Question: New to programming here and I really have no idea how to approach this.
My problem: I have a bunch of images that are annotated with rectangular bounding boxes and want to pick other rectangular bounding boxes at random that do not overlap with the bounding boxes I already have. So basically I have a matrix M and a predefined subset X of submatrices of M and I want to generate new submatrices with random positions that do not overlap with X but can overlap with each other; the generated submatrices should be about the same size as the submatrices in X and contained in matrix M.

<URL>
In the example above, the boxes in that image represent X, positive exambles of soccer balls; I want to generate an equal number of boxes of the same size that do not enclose soccer balls, to represent negative examples of soccer balls.
Any direction is appreciated, I'm doing this in MATLAB.
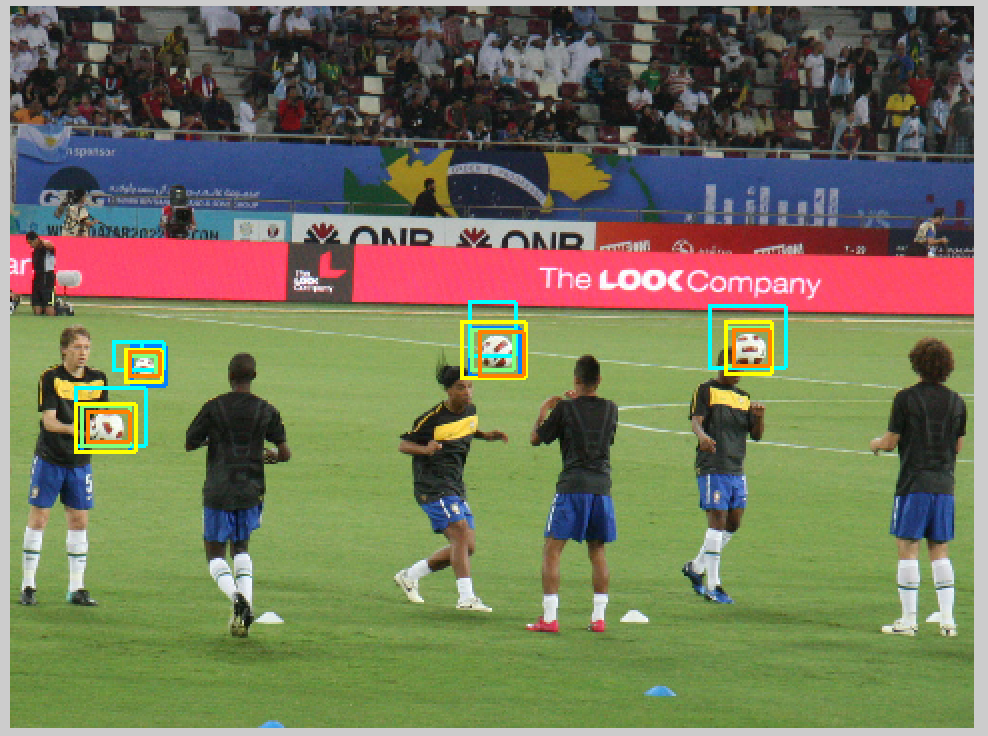
Answer: Let us go through the codes and comments and try to understand how the target set in the question could be achieved.
'''
%// Bounding box array, where the first and second columns denote the X-Y
%// location of the uppper-left corner pixel. The third and fourth columns
%// denote the extent of the repctive boxes along X and Y directions
%// respectively. Some random values are used here for demo purposes.
bb = [
12 10 10 5
15 20 14 12
135 60 11 4
20 30 10 7
20 30 13 13
20 30 13 14]
%// Tolerance in terms of the size difference betwen similar boxes that
%// is admissible as a less than or equal to value
tol = 2
%// Get X and Y direction limits for each box
xlims = [bb(:,1) bb(:,1) + bb(:,3)]
ylims = [bb(:,2) bb(:,2) + bb(:,4)];
%// Create a binary matrix that decides whether each box is in or out with
%// respect to all other boxes along both X and Y directions. Ones mean "in"
%// and zeros denote "out".
x1 = bsxfun(@ge,xlims(:,1),xlims(:,1)') & bsxfun(@le,xlims(:,1),xlims(:,2)')
x2 = bsxfun(@ge,xlims(:,2),xlims(:,1)') & bsxfun(@le,xlims(:,2),xlims(:,2)')
x12 = x1 | x2;
y1 = bsxfun(@ge,ylims(:,1),ylims(:,1)') & bsxfun(@le,ylims(:,1),ylims(:,2)')
y2 = bsxfun(@ge,ylims(:,2),ylims(:,1)') & bsxfun(@le,ylims(:,2),ylims(:,2)')
y12 = y1 | y2;
d1 = x12 & y12
%// Create another binary matrix based on sizes to decide for each box
%// what other boxes are "similar"
szmat = bb(:,[3 4])
v1 = abs(bsxfun(@minus,szmat,permute(szmat,[3 2 1])));
szmat_d = squeeze(all(v1<=tol,2));
%// Get a binary matrix based on combined decisions from X-Y incompatibility
%// and sizes. Please note for incompatibility, negation of d1 is needed.
out1 = ~d1 & szmat_d
out1(1:size(out1,1)+1:end)=0
out2 = mat2cell(out1,ones(1,size(out1,1)),size(out1,2))
out3 = cellfun(@find,out2,'uni',0)
'''
How to use the code -
'out3' is the final output that houses the final decision for each box, what other boxes are similar and not overlapping. For verification, let's see what other boxes fit these criteria for box 1, by doing - 'out3{1}'. It prints out '3' and '4', meaning box 3 and 4 are such boxes for box 1. This could be manually verified by looking at the values in the bounding box array 'bb'.